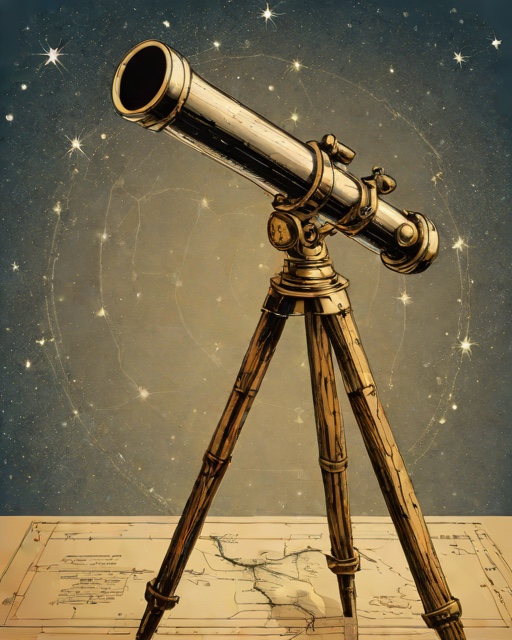
Category: Graduation